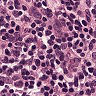
Metastatic tissue present: no